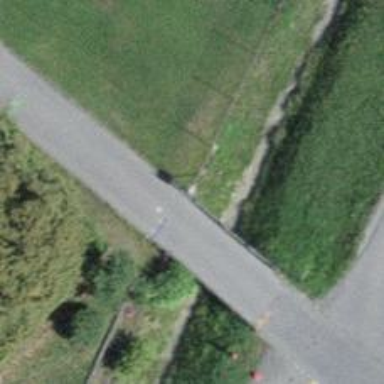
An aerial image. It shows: Service road on bridge.